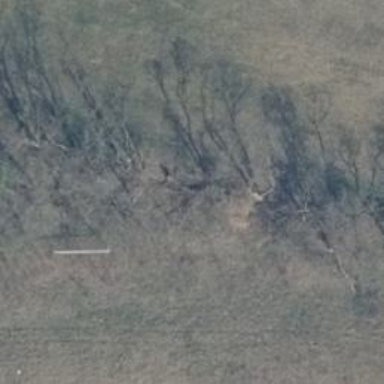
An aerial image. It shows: Row of trees in natural setting.